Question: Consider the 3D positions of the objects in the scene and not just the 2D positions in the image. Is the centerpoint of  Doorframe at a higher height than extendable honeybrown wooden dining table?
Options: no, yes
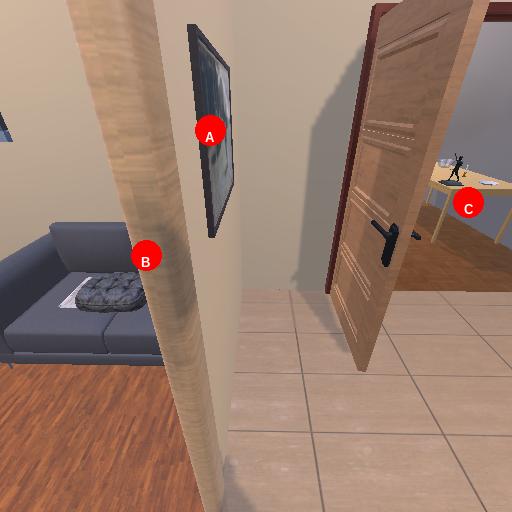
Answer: no